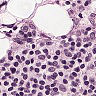
Metastatic tissue present: no